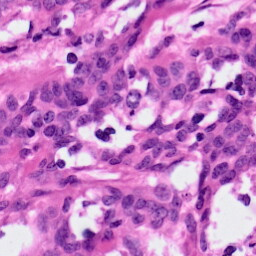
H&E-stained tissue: Ovarian